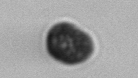
Label: Dinophyceae